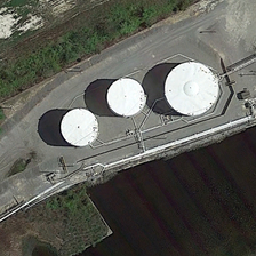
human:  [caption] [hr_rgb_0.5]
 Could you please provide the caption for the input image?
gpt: Three white reservoirs of different sizes lie between the river and some sparse green trees.

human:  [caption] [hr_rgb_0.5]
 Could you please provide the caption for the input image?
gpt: Three white storage tanks of different sizes were scattered between the river and the green trees.

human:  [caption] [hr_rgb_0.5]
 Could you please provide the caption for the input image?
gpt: Three white reservoirs of different sizes are between a river and some sparse green trees.

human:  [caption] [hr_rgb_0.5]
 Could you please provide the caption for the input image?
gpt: Three white reservoirs of different sizes are located between rivers and sparse green trees.

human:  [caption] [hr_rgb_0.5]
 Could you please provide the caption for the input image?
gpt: There are three white containers of different sizes between a river and some rare green trees.